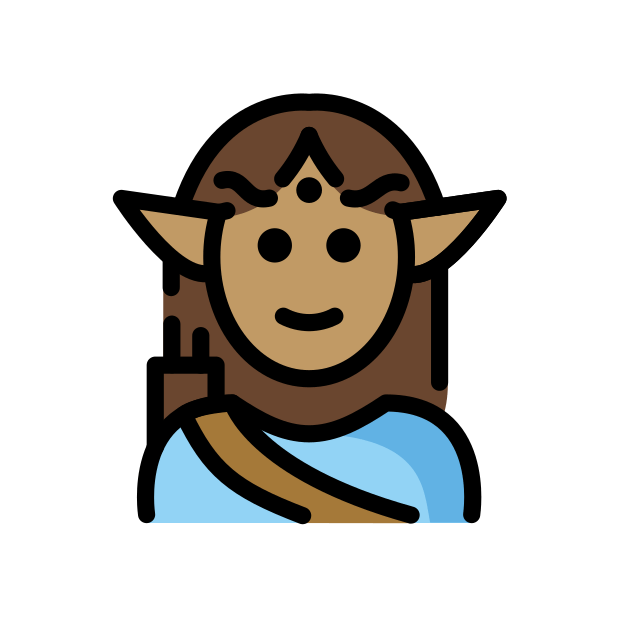
man elf: medium skin tone